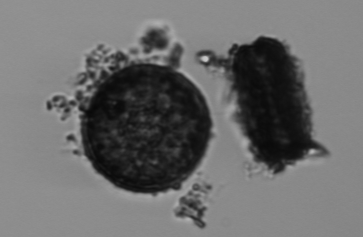
Label: Thalassiosira_TAG_external_detritus